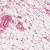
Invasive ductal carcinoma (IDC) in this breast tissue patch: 0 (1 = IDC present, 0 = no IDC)